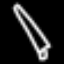
Label: pencil